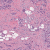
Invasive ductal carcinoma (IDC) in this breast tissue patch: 1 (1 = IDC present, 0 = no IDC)